Field crop: maize
Growth stage: 2
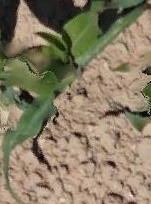
Species: maize